Field crop: maize
Growth stage: 2
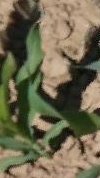
Species: maize